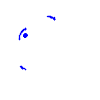
Particle: electron